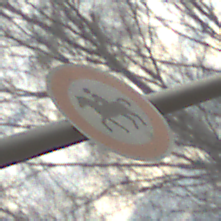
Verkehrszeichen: VerbotReiter
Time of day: MorningAfternoon
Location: Outdoor (Nature)
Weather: PartlyCloudy
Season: Autumn
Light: Natural